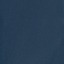
Land use / land cover class: SeaLake